Field crop: maize
Growth stage: 2
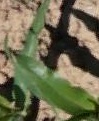
Species: maize